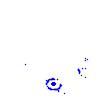
Particle: electron